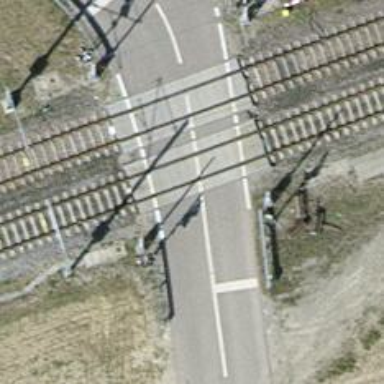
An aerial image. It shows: Level railway crossing with lights and double half barrier.